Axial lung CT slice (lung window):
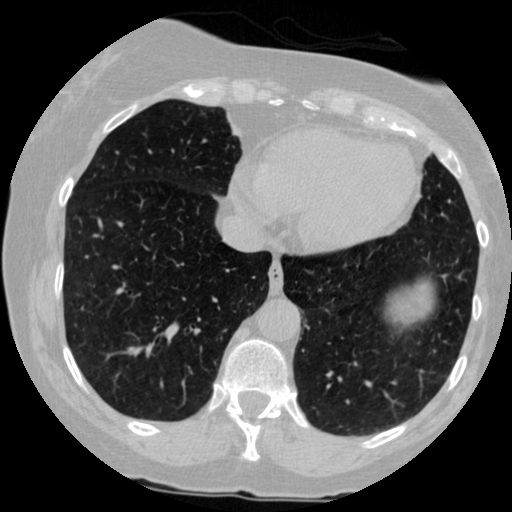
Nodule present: no